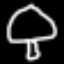
Label: mushroom